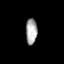
Tissue: prostate
Cell type: Fibroblasts
Senescence score: 0.7748
Nuclear area (px): 286
Mean DAPI intensity: 170.476